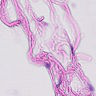
Metastatic tissue present: no